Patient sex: F
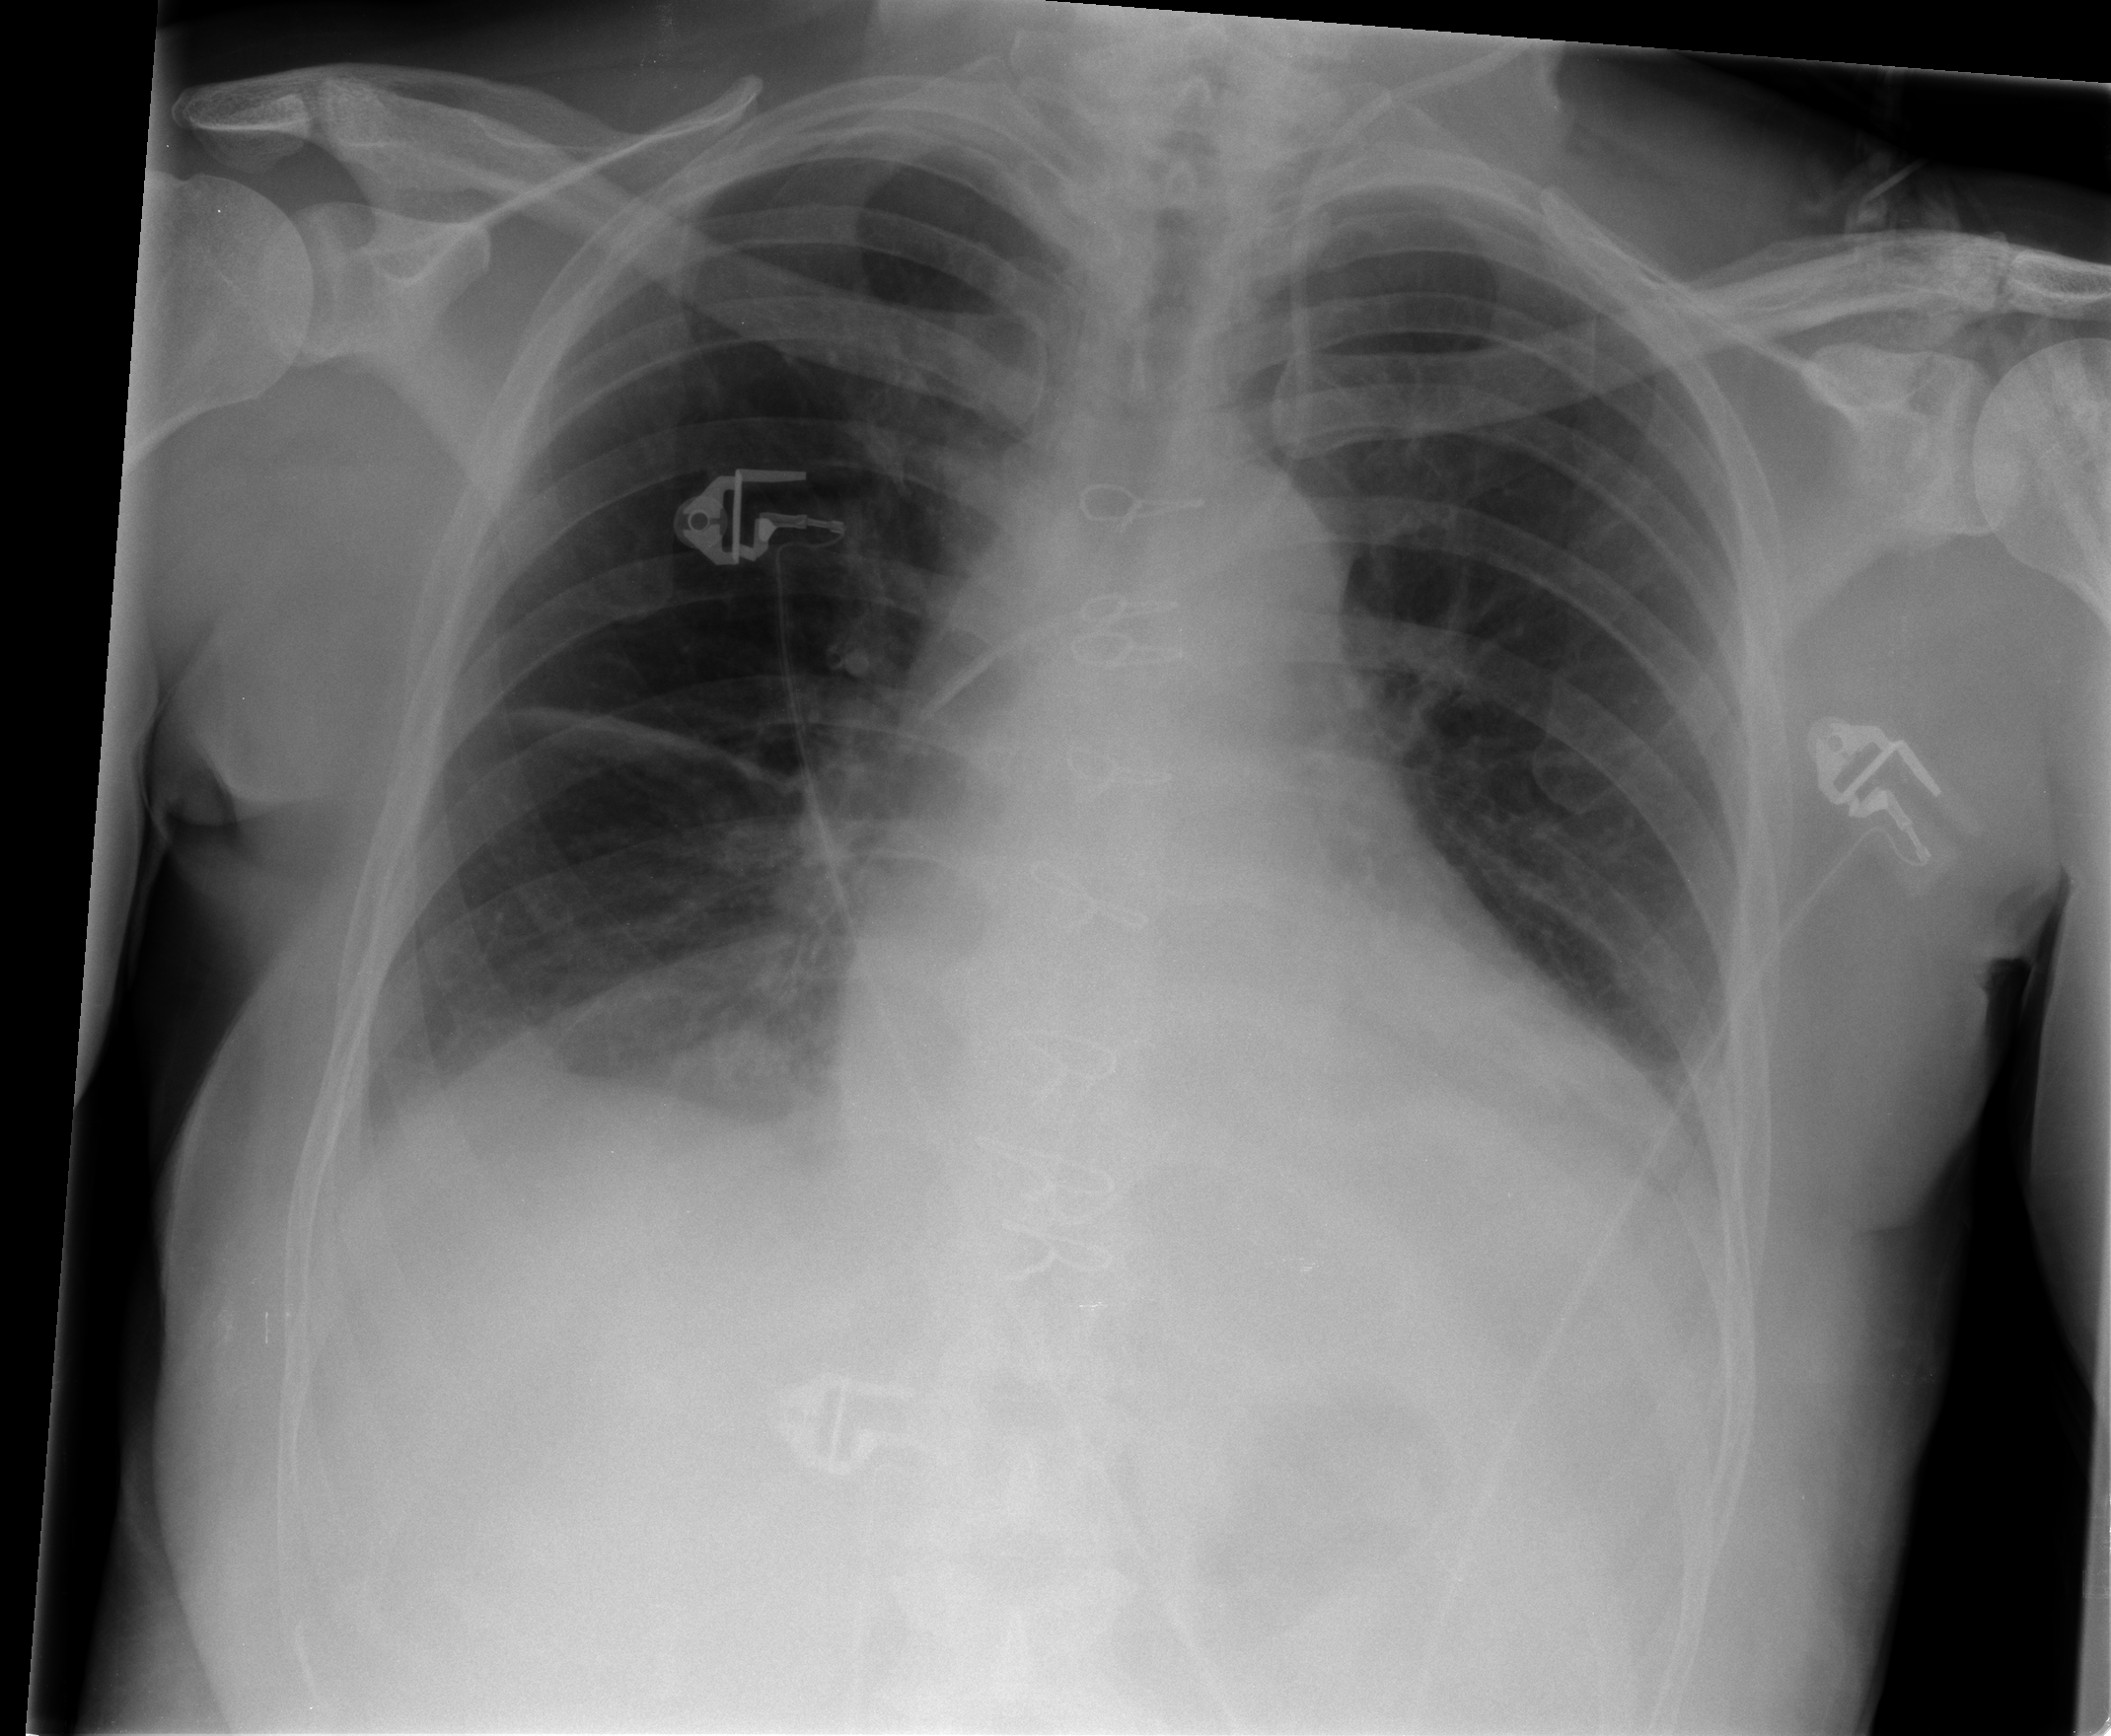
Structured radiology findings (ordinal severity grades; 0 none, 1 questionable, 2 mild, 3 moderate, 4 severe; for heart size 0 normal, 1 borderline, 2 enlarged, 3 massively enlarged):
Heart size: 1
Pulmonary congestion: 0
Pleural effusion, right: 1
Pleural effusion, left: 1
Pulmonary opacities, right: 0
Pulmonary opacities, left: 0
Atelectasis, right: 2
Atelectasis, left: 2